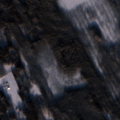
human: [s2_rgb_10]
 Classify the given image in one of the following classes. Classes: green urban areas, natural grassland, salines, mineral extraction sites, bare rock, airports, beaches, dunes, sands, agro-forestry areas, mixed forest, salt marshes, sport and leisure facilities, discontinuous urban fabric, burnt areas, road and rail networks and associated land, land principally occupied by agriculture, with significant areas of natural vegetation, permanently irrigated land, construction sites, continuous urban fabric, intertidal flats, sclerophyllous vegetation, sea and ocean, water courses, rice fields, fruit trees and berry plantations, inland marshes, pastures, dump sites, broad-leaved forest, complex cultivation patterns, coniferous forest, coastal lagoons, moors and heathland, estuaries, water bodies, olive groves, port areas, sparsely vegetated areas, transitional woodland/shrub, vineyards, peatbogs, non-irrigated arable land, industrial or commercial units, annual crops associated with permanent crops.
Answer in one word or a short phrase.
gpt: coniferous forest, mixed forest, peatbogs